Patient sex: M
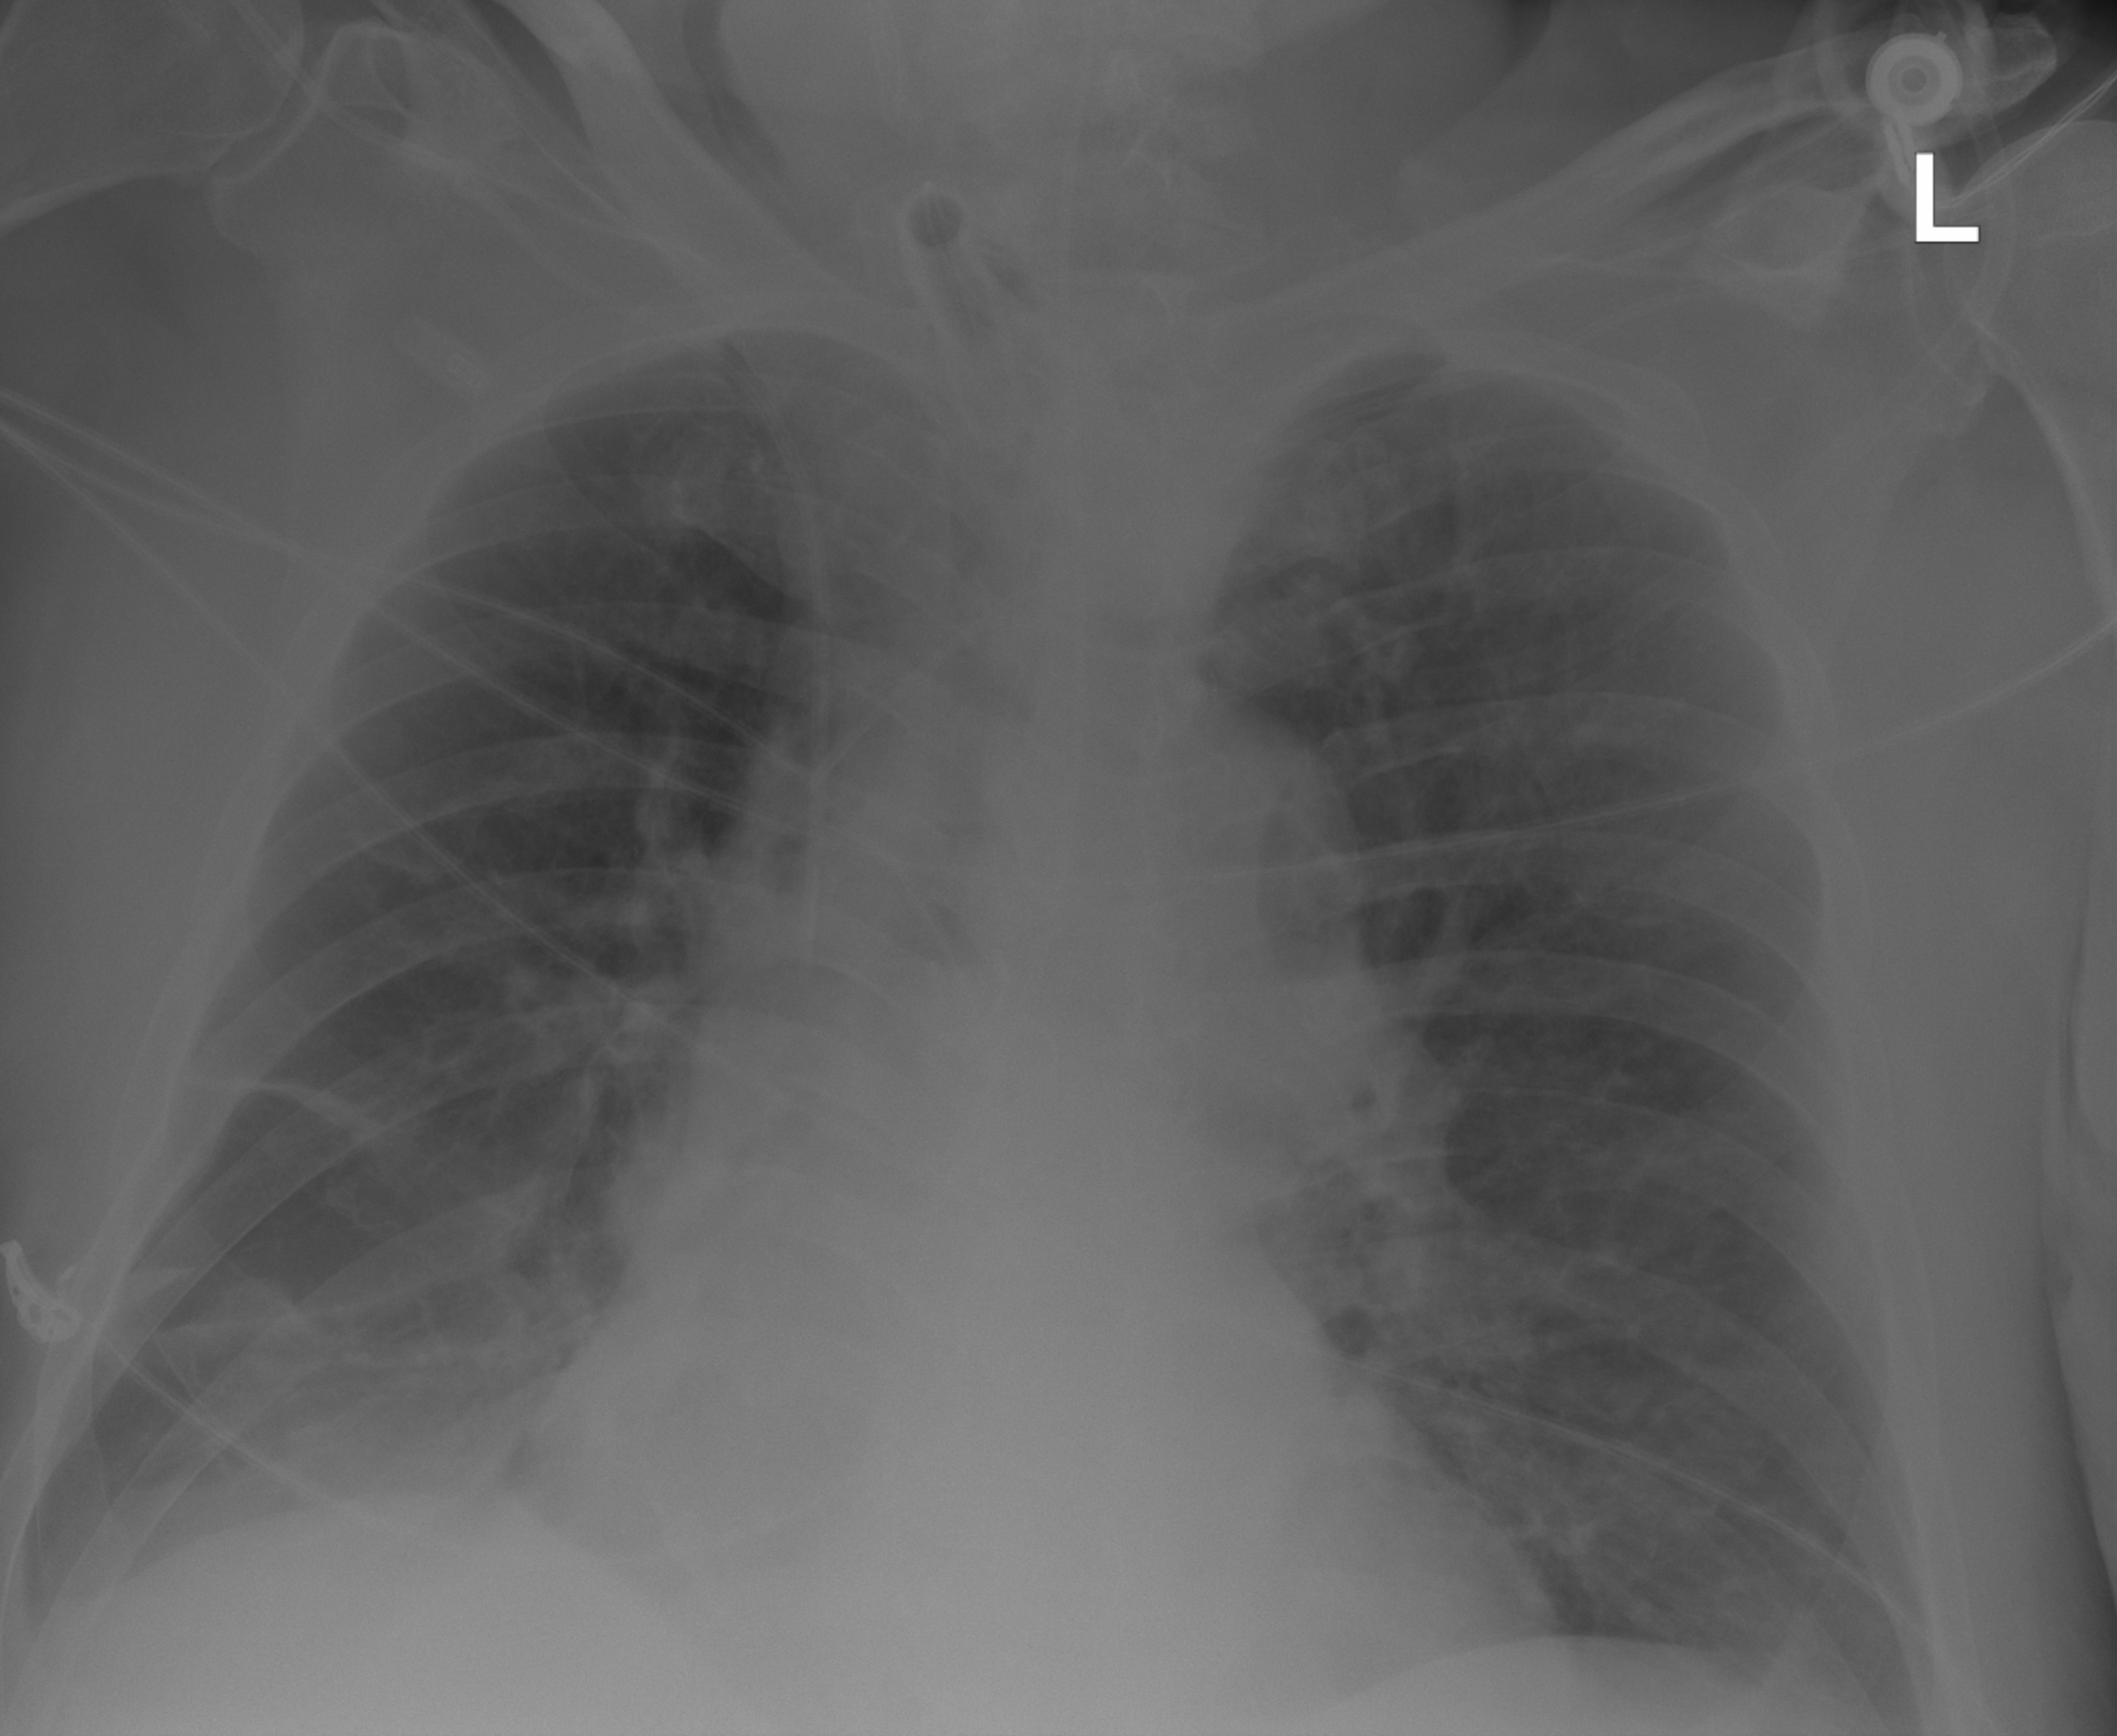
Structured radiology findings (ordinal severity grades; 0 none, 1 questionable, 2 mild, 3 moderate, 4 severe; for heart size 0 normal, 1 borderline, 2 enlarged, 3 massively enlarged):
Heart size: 2
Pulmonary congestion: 0
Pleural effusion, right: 0
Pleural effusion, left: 0
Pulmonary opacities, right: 0
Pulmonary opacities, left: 0
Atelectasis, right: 2
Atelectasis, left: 0